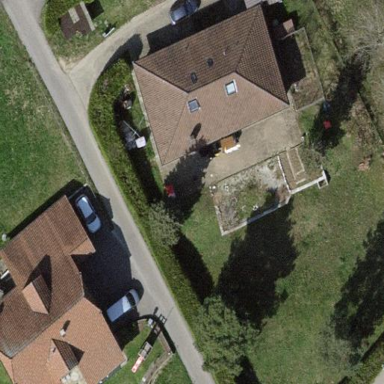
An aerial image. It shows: Simple house.